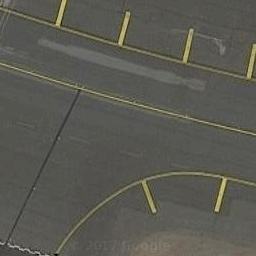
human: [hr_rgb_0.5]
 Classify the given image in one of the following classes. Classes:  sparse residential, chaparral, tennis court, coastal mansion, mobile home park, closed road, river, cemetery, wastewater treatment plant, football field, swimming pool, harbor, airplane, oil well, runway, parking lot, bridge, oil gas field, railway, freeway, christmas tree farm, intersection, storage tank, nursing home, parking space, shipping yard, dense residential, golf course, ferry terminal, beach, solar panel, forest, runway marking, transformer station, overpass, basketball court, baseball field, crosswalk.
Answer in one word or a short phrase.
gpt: runway marking